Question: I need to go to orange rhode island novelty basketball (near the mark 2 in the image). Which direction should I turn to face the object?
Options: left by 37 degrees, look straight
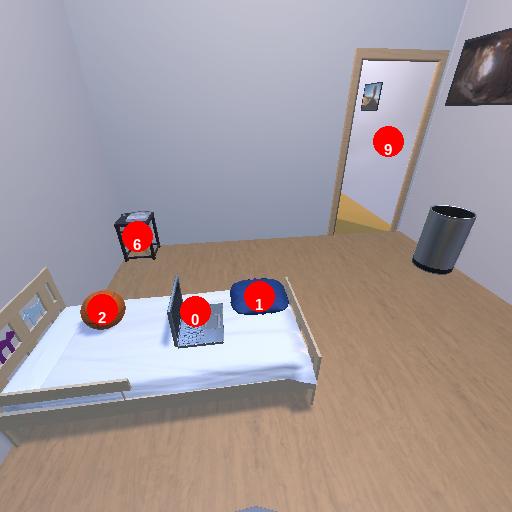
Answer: left by 37 degrees